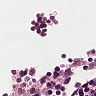
Metastatic tissue present: no